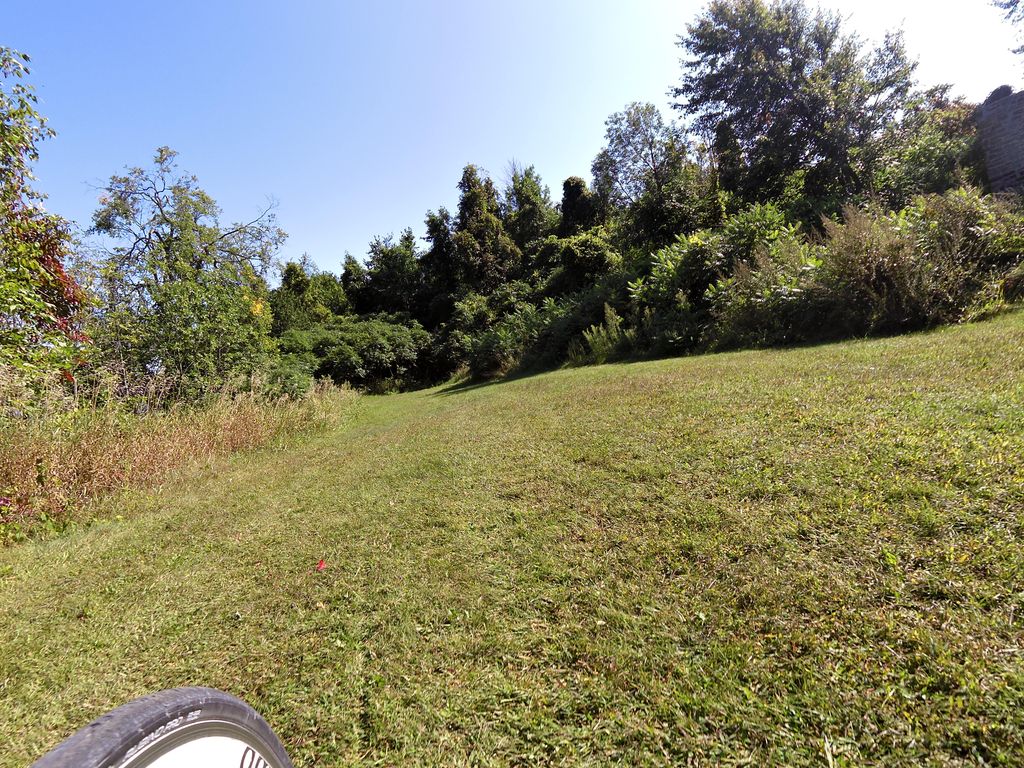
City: ottawa-gatineau